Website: crate-barrel
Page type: review-order
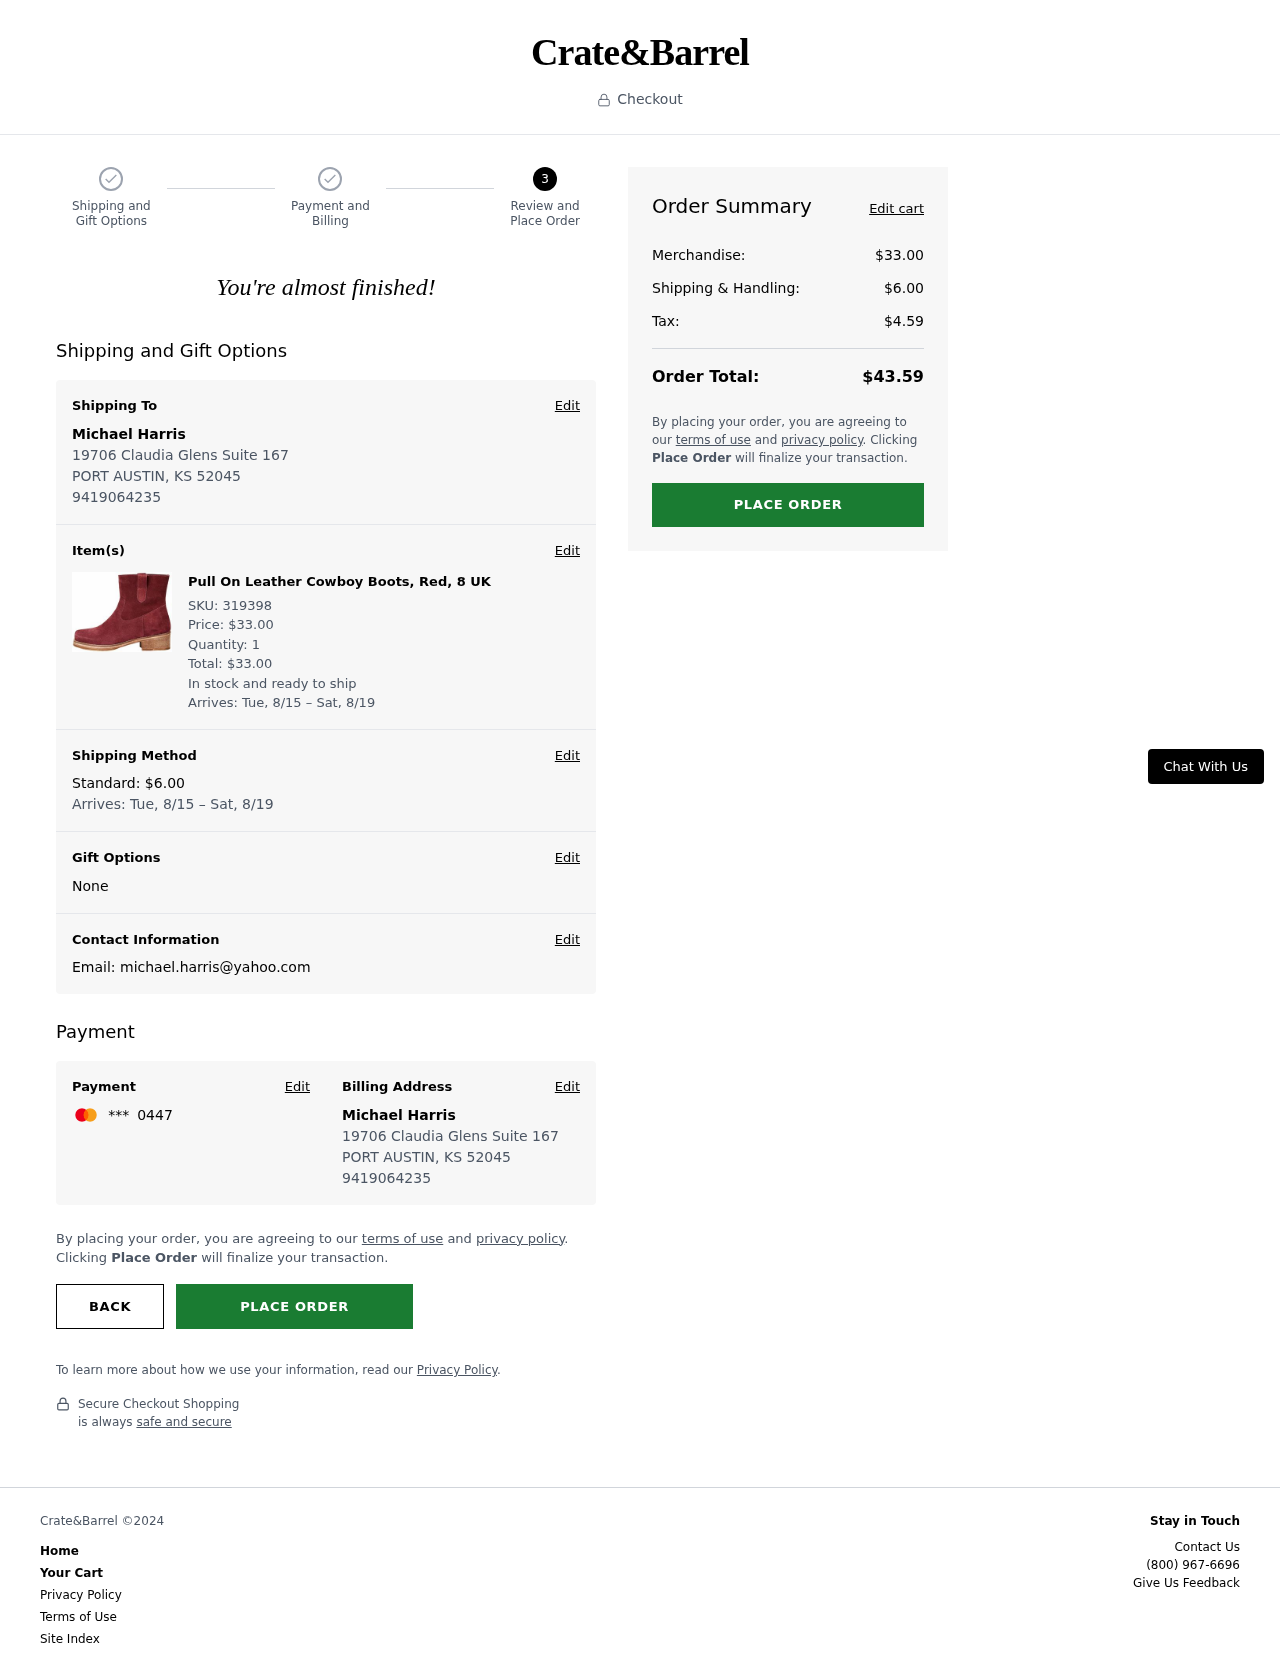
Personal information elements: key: PII_CARD_LAST4
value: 0447
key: PII_CITY
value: PORT AUSTIN
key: PII_EMAIL
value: michael.harris@yahoo.com
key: PII_FULLNAME
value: Michael Harris
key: PII_PHONE
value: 9419064235
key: PII_POSTCODE
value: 52045
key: PII_STATE_ABBR
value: KS
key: PII_STREET
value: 19706 Claudia Glens Suite 167
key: PII_FIRSTNAME
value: Michael
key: PII_LASTNAME
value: Harris
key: PII_FULLNAME2
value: Michael Harris
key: PII_FULLNAME3
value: Michael Harris
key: PII_FIRSTNAME2
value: Michael
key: PII_FIRSTNAME3
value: Michael
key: PII_LASTNAME2
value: Harris
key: PII_LASTNAME3
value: Harris
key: PII_FIRSTNAME_DERIVED
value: Michael
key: PII_LASTNAME_DERIVED
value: Harris
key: PII_FULLNAME_DERIVED
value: Michael Harris
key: PII_NAME_FULL_DERIVED
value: Michael Harris
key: PII_CITY2
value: PORT AUSTIN
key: PII_POSTCODE_FULL
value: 52045
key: PII_POSTCODE_NUMERIC
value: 52045
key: PII_PHONE_LINE
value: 4235
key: PII_PHONE_SUFFIX
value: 4235
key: PII_PHONE2
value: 9419064235
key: PII_PHONE3
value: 9419064235
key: PII_PHONE_NUMERIC
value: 9419064235
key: PII_PHONE_LINE_NUMERIC
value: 4235
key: PII_PHONE_SUFFIX_NUMERIC
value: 4235
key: PII_PHONE2_NUMERIC
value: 9419064235
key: PII_PHONE3_NUMERIC
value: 9419064235
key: PII_PHONE_DIGITS
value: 9419064235
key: PII_PHONE_LAST4
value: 4235
Product elements: key: PRODUCT1_NAME
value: Pull On Leather Cowboy Boots, Red, 8 UK
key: PRODUCT1_PRICE
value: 33
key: PRODUCT1_QUANTITY
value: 1
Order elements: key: ORDER_SKU
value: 319398
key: ORDER_ITEM_TOTAL
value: $33.00
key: ORDER_DELIVERY_DATE_ITEM
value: Tue, 8/15 – Sat, 8/19
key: ORDER_SHIPPING_COST
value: $6.00
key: ORDER_DELIVERY_DATE
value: Tue, 8/15 – Sat, 8/19
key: ORDER_SUBTOTAL
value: $33.00
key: ORDER_SHIPPING_COST_SUMMARY
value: $6.00
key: ORDER_TAX
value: $4.59
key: ORDER_TOTAL
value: $43.59